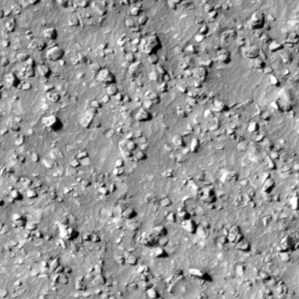
Label: non_frost